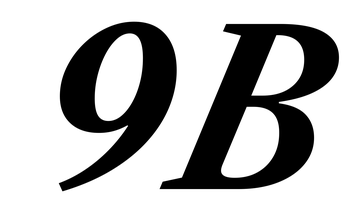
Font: LibreCaslonText-Italic_Bold_Italic